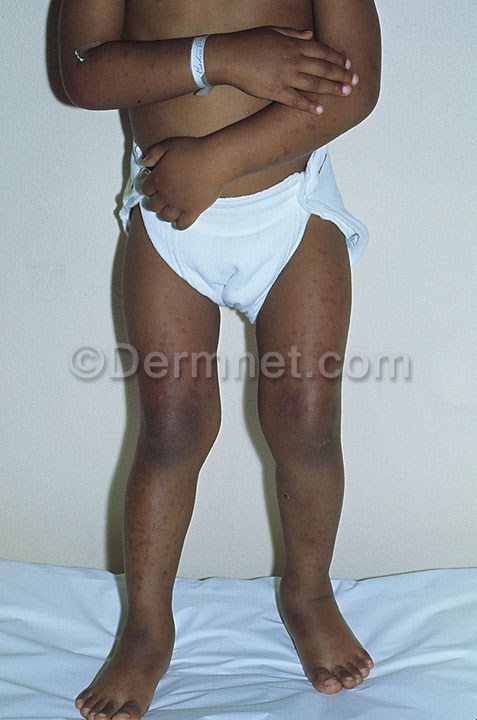
Disease: Vasculitis Photos